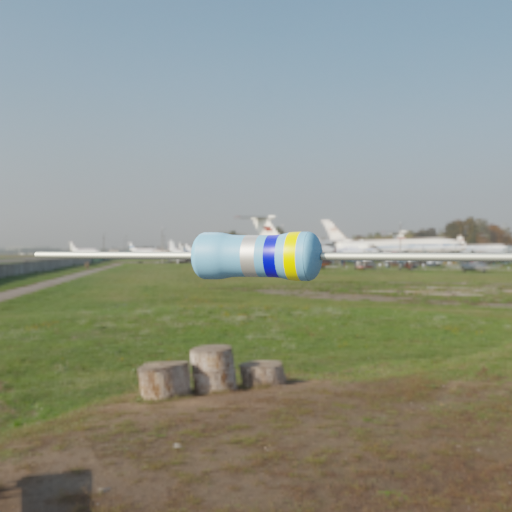
Resistor colour bands (in order): silver, blue, yellow